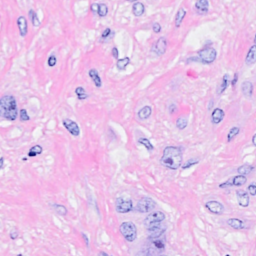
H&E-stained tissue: Breast